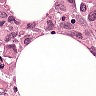
Metastatic tissue present: yes